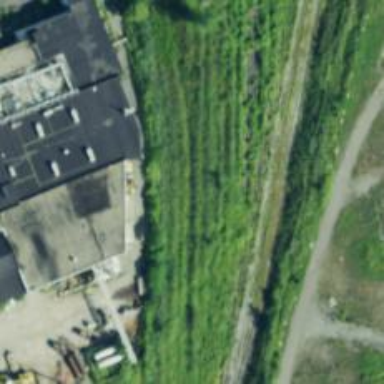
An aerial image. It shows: Disused railway spur.